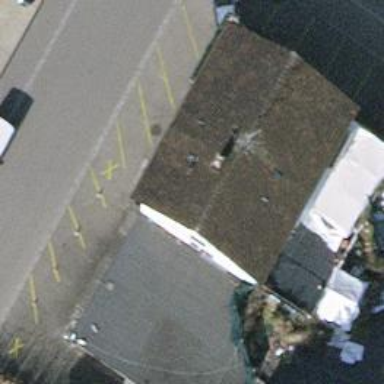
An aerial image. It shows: Restaurant.